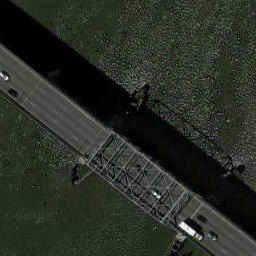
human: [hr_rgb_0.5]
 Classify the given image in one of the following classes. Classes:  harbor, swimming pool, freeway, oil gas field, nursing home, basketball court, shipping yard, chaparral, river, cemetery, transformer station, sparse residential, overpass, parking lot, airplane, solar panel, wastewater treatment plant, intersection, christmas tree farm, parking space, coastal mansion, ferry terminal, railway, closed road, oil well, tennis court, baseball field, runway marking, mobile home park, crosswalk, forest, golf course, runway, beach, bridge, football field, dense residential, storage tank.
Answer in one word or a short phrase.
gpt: bridge